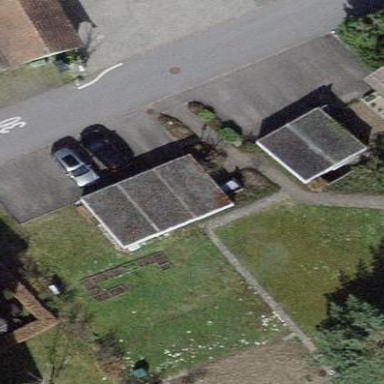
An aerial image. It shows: Group of garages.